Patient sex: F
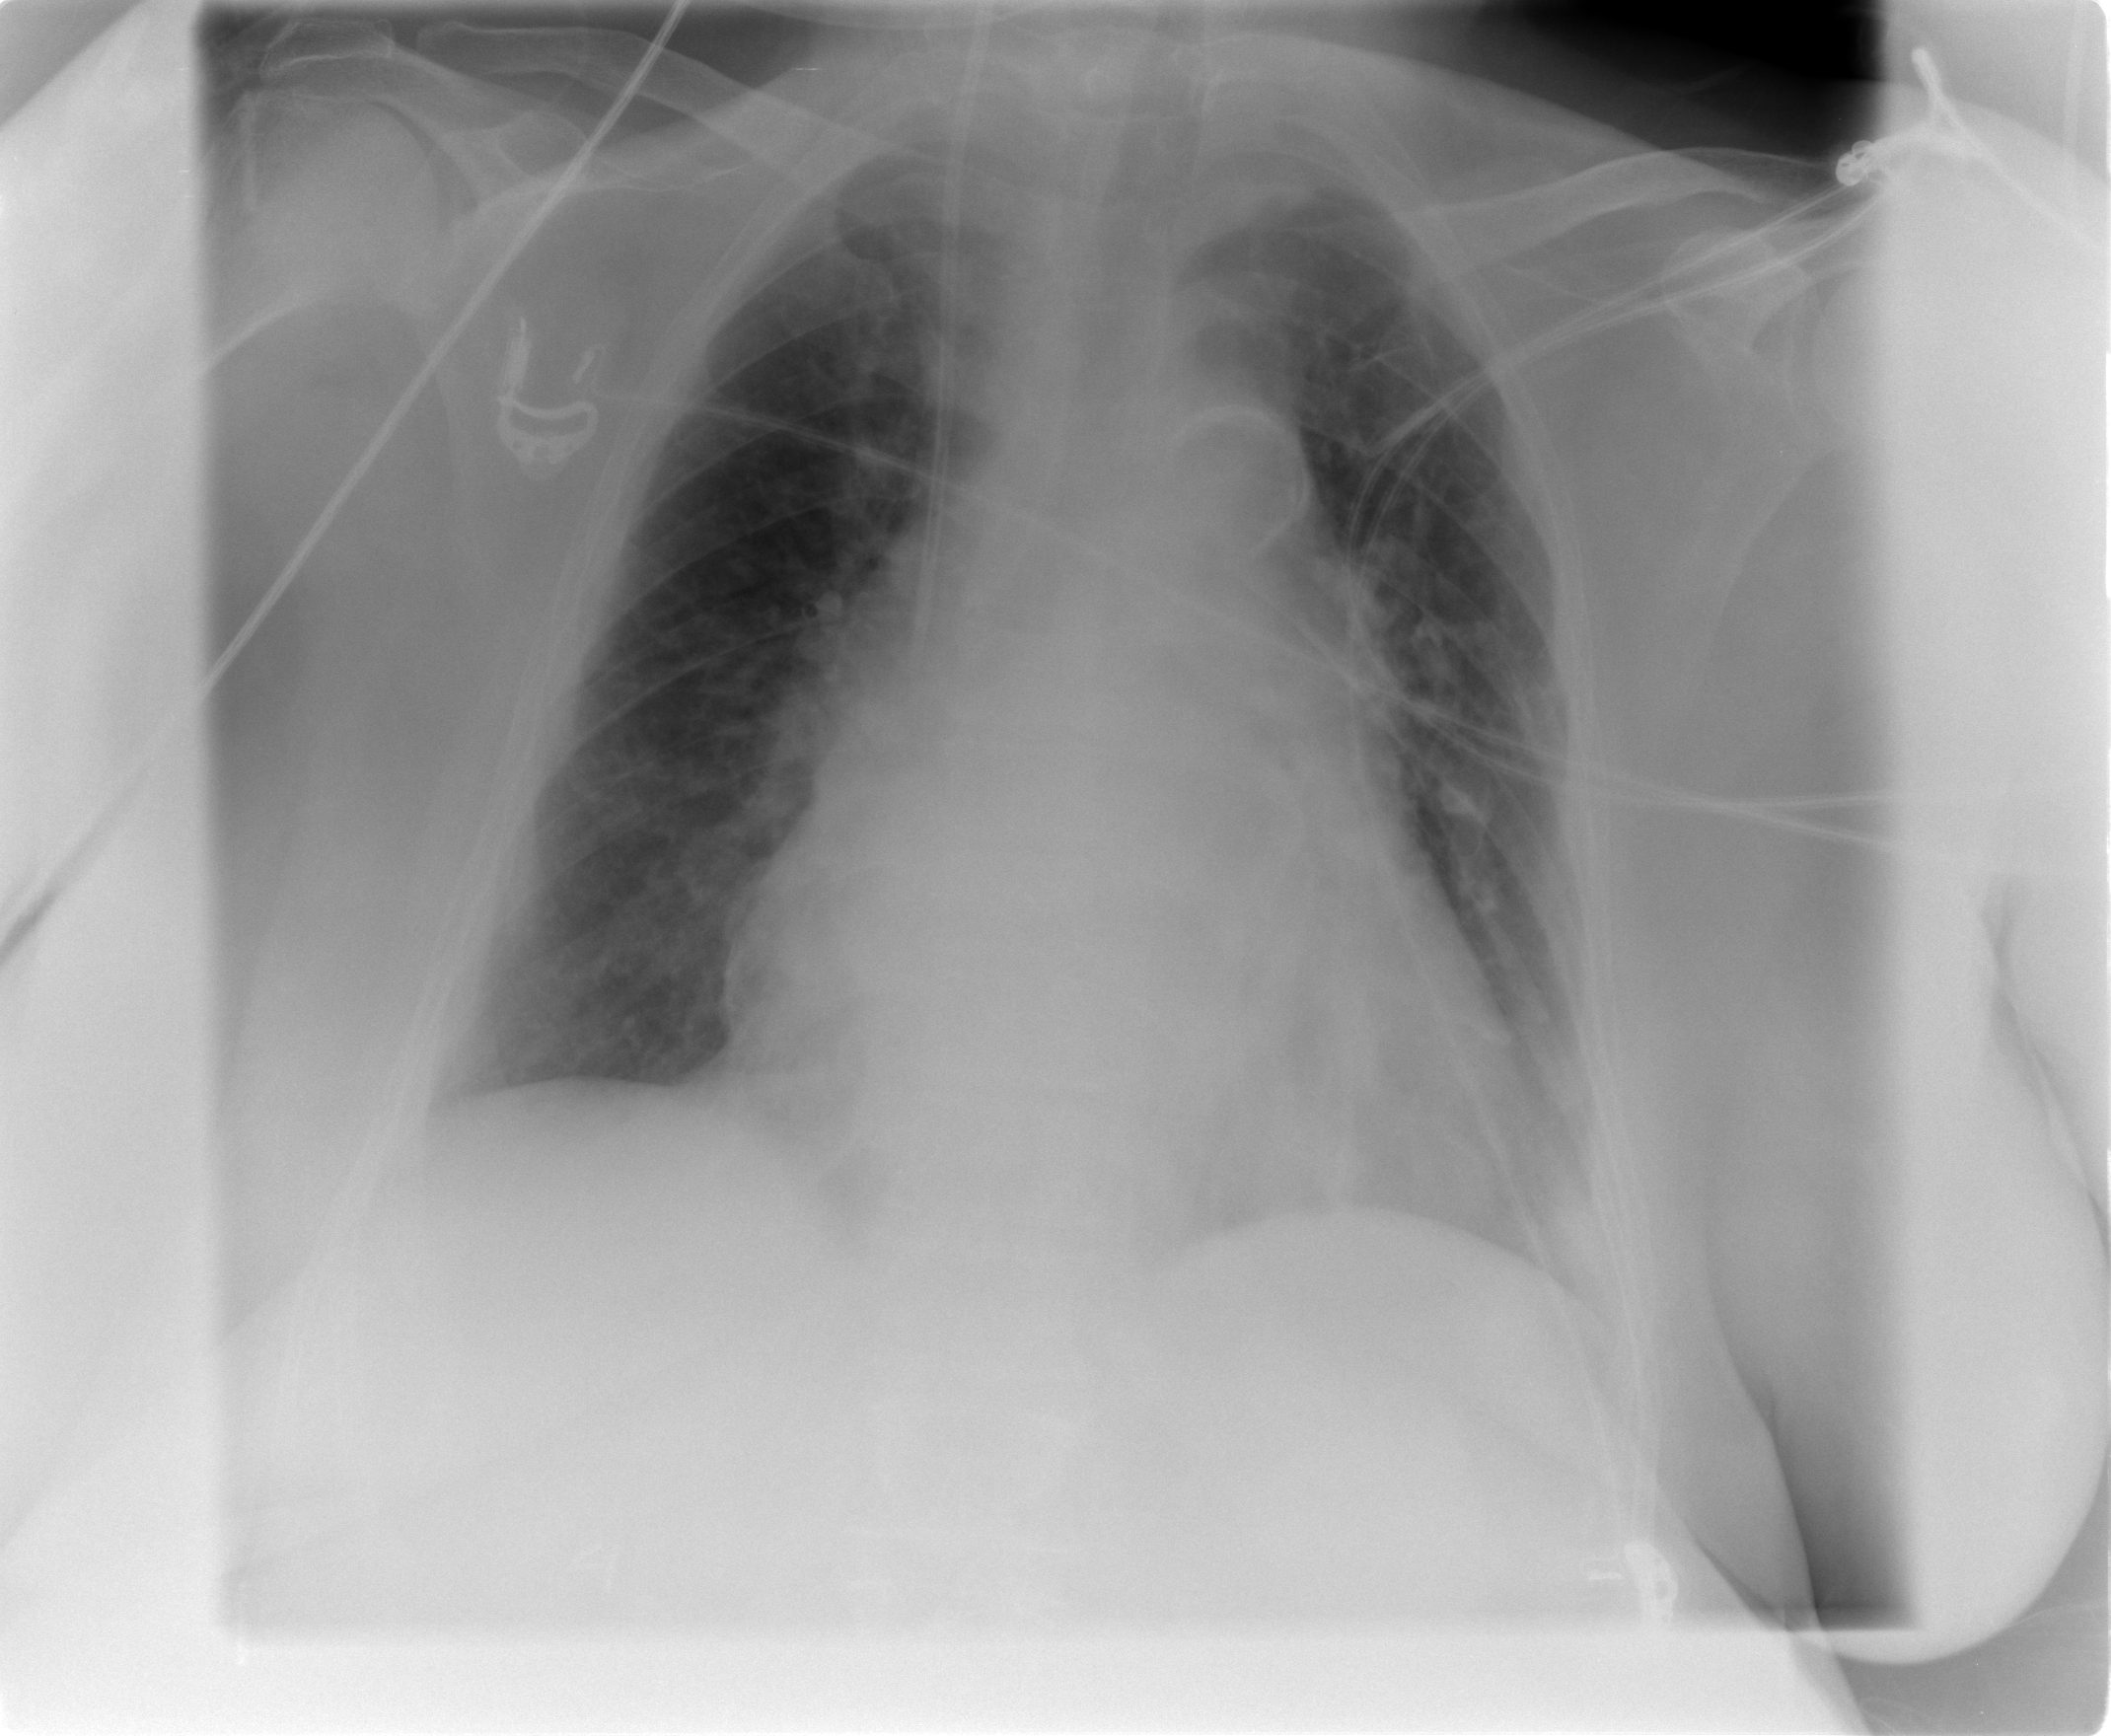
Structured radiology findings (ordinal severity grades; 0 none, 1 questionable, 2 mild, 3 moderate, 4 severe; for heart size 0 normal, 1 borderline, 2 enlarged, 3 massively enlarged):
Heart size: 2
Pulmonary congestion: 2
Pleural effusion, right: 0
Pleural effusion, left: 0
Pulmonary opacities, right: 0
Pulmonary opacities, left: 0
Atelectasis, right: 1
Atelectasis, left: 2